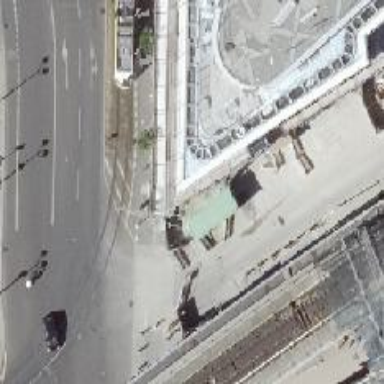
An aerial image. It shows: Tram platform with shelter. This is public transport platform for trams.